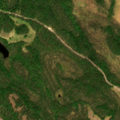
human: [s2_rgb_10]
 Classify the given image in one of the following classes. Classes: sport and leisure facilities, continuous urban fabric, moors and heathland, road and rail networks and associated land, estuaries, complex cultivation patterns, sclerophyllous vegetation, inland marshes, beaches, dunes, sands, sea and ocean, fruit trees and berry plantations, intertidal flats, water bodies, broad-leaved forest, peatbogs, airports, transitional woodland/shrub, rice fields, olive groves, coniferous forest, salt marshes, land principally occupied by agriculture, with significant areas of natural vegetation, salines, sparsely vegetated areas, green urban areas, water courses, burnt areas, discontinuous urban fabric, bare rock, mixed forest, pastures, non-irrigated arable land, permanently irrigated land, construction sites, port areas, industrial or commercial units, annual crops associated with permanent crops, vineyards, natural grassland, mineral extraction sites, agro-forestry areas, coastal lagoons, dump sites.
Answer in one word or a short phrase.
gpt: coniferous forest, mixed forest, transitional woodland/shrub, peatbogs